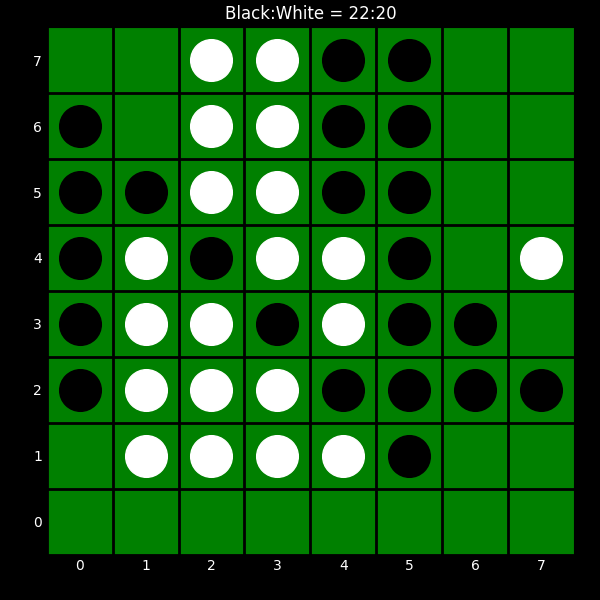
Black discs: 22
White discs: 20